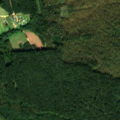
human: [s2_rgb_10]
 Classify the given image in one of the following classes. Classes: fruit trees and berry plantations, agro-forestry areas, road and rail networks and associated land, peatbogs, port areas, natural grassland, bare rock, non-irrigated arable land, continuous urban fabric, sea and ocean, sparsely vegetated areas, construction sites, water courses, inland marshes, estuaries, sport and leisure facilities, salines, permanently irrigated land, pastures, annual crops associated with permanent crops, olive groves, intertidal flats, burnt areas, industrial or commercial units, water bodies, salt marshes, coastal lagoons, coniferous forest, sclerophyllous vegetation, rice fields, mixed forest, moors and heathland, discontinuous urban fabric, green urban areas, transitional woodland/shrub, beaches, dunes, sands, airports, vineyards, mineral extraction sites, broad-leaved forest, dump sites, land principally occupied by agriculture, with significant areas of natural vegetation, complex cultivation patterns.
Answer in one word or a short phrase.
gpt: complex cultivation patterns, broad-leaved forest, coniferous forest, mixed forest